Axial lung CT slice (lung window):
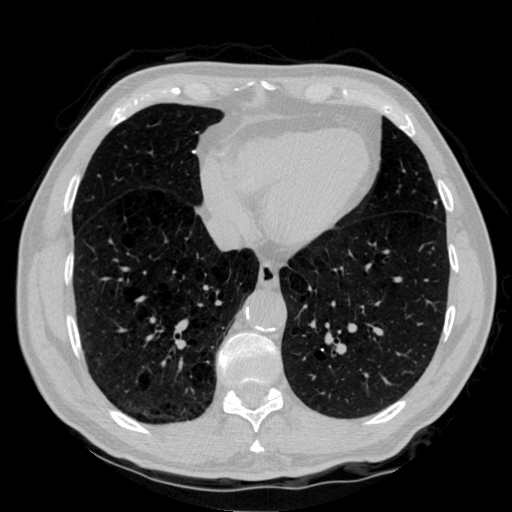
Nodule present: no